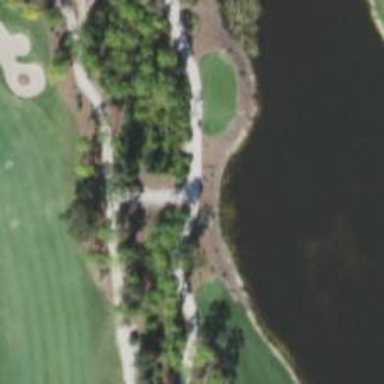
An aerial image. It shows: Pathway for golfing.